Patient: sex M, age 78
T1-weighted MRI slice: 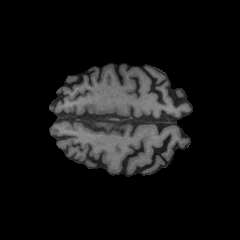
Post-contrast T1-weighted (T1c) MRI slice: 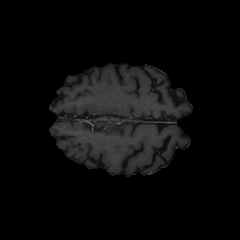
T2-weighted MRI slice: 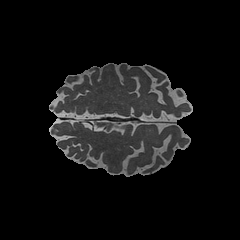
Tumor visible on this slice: no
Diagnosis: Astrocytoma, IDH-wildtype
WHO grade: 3